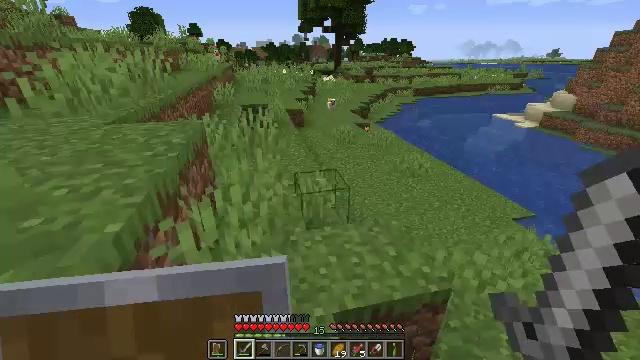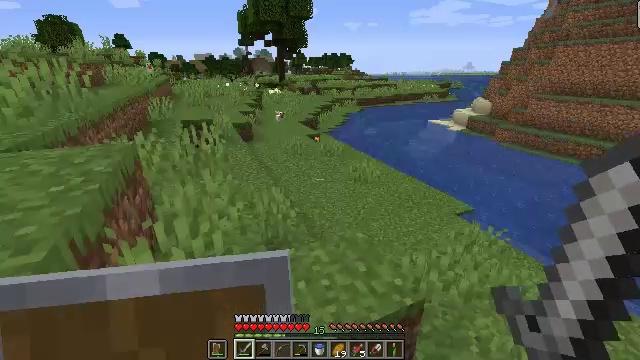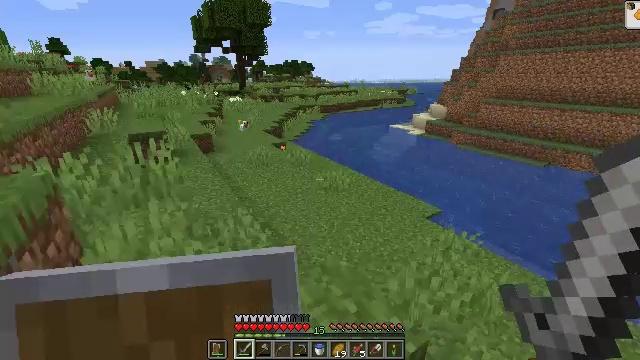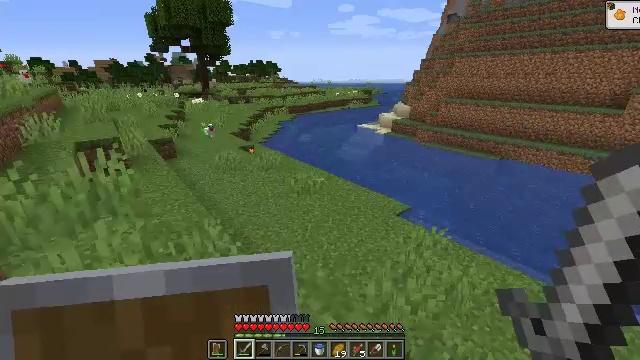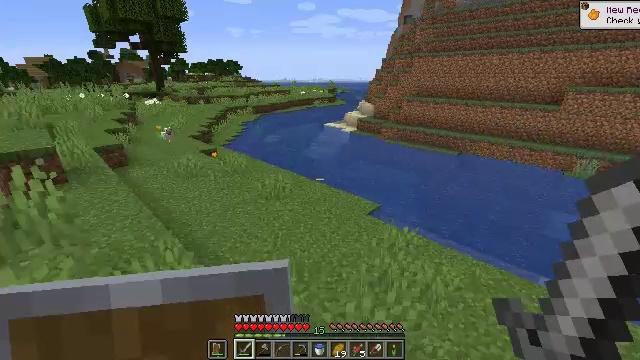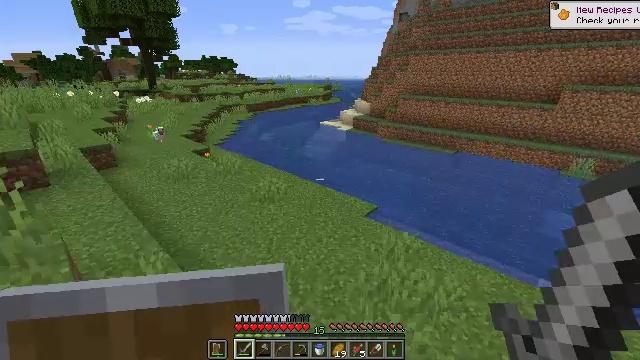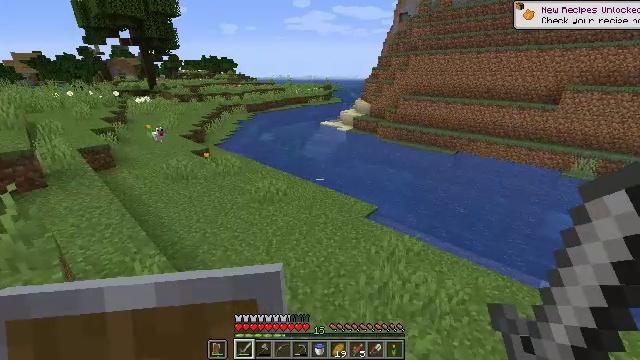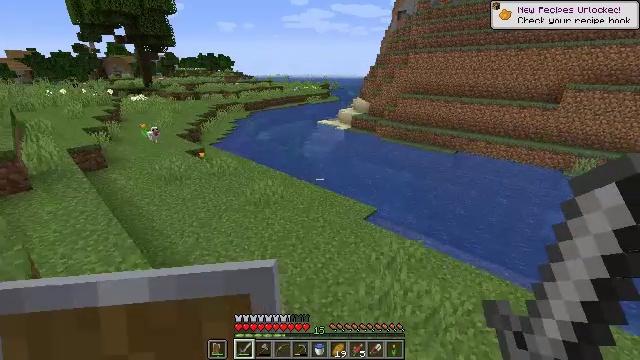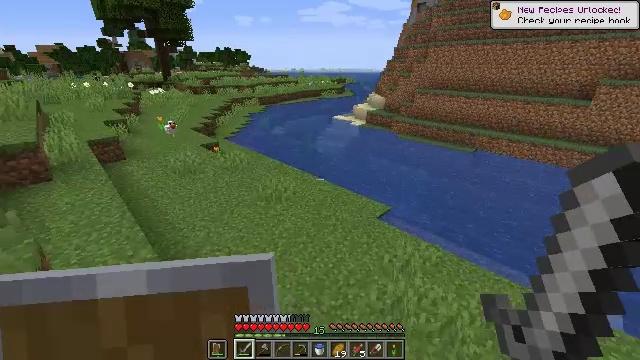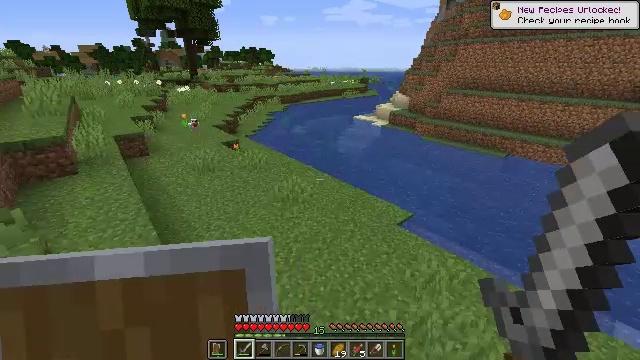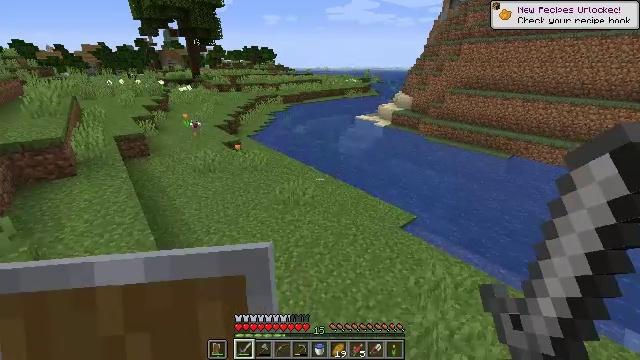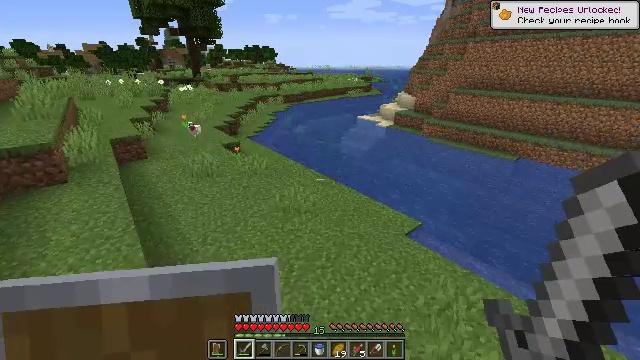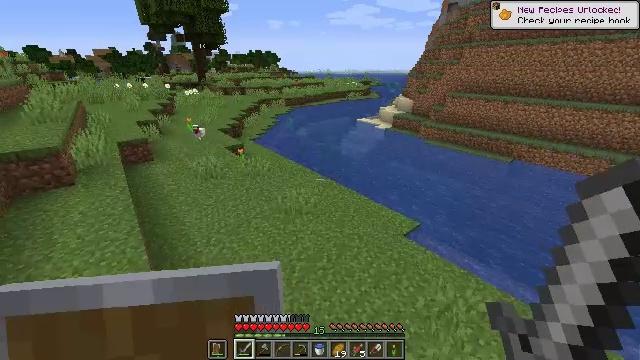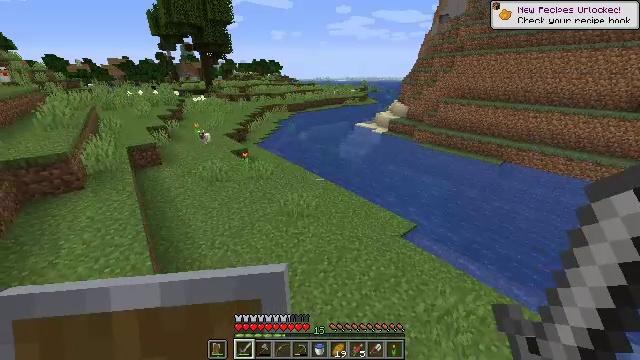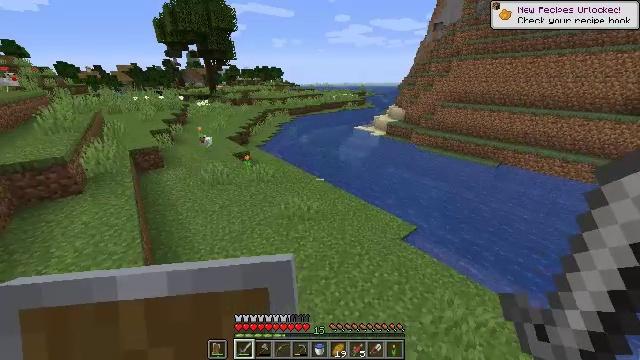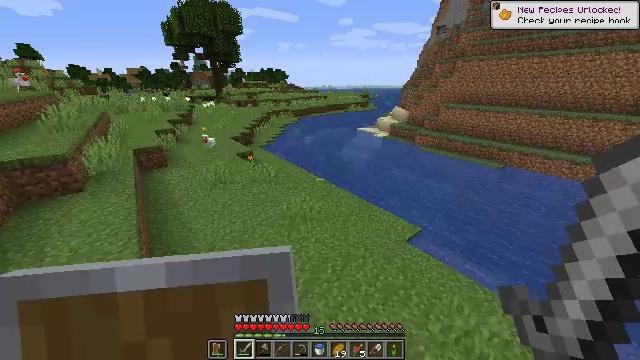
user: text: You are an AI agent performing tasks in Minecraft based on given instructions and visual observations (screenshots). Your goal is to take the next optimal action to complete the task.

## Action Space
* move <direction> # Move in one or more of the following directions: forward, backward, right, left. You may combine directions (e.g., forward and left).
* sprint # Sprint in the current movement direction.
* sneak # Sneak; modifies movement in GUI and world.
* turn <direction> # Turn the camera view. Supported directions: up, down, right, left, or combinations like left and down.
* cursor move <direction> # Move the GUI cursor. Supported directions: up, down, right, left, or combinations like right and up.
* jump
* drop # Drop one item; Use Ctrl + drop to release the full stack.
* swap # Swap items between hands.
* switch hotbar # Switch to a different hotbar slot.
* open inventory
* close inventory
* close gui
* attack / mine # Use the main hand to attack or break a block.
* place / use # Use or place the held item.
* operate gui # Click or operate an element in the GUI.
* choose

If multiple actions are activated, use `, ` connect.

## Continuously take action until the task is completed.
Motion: motion action
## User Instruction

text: Mine the orange tulip from the field.
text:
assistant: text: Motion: move forward, turn right and up
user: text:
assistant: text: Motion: move forward, turn right and up
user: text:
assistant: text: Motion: move forward, turn right
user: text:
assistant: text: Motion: move forward, turn right
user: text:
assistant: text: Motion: move forward, turn right
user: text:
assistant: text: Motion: move forward
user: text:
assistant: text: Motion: move forward
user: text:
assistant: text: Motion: move forward, turn left and down
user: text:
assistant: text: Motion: move forward, turn left
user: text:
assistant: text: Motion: move forward
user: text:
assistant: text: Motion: move forward, sprint
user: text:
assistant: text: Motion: move forward, sprint
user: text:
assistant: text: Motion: move forward, sprint
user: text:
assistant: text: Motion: move forward
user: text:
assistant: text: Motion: move forward
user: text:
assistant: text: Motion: move forward, turn left and up
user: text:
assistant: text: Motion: move forward, turn left
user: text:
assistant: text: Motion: move forward, turn left
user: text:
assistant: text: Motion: move forward, turn left and up
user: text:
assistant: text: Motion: move forward, turn left
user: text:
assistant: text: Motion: move forward
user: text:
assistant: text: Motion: move forward, turn left
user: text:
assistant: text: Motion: move forward
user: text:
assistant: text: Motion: move forward, sprint, turn left
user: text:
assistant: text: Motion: move forward, sprint
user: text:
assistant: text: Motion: move forward, turn left and up
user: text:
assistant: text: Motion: move forward
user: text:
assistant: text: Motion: move forward
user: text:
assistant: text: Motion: move forward, turn left
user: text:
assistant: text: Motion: move forward